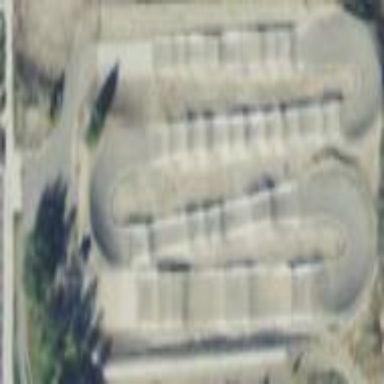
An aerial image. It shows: BMX track on pitch for leisure land.